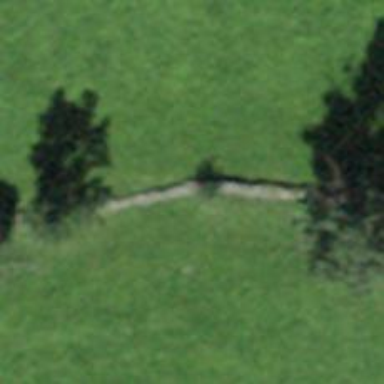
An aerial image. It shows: Wall made of dry stone.